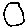
Label: circle